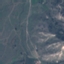
Land use / land cover: HerbaceousVegetation